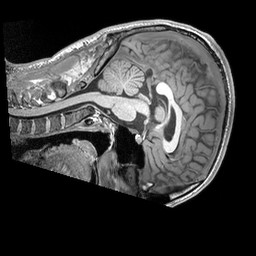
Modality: T1w
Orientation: sagittal
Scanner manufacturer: siemens
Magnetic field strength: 3 T
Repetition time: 2.53 s
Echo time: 0.00298 s